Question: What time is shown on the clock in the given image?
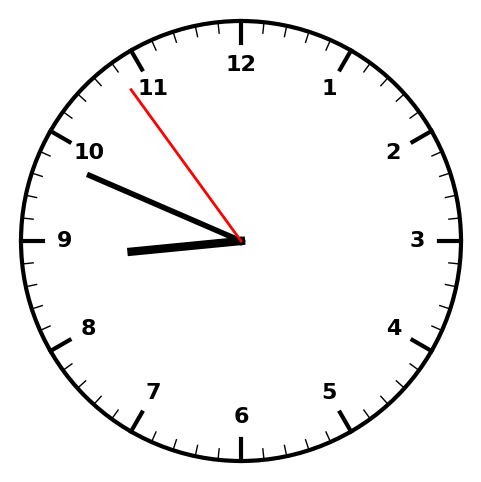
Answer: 08:48:54